Question: I have an imageview in my scrollview,and i add a tap gesture for my uiscrollview.

only the imageview area can respond tap gesture.
why when i set the backgroudcolor property of scrollview,then the whole scrollview can respond tap gesture.
here is my code.
'''
UIImageView * imgview=[[UIImageView alloc] initWithImage:[UIImage imageNamed:@"bizhi1.png"]];
imgview.frame=CGRectMake(0, 140, 320, 200);
UIScrollView * scrollview=[[UIScrollView alloc] initWithFrame:CGRectMake(0, 0, 320, 480)];
[scrollview addSubview:imgview];
//when i set the backgroudcolor,then the whole scrollview can respond tap gesture
//scrollview.layer.backgroundColor=[UIColor redColor].CGColor;
//add a TapGesture for scrollview
UITapGestureRecognizer * tapGesture=[[UITapGestureRecognizer alloc] initWithTarget:self action:@selector(SwitchTabBarHidden)];
[scrollview addGestureRecognizer:tapGesture];
[tapGesture release];
[imgview release];
[self.view addSubview:scrollview];
[scrollview release];
'''
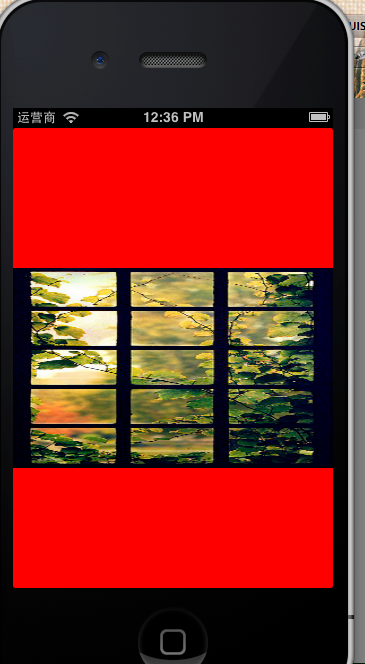
Answer: I'm sure this code is correct because i've implemented this code and there is no need to set the 'backgroundColor' property of scrollview.